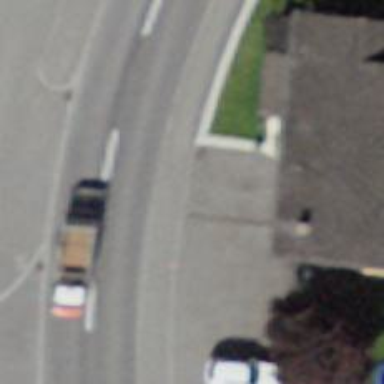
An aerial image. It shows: Bus stop along the road.